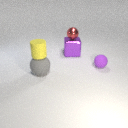
small red metal sphere to the right of small yellow rubber cylinder